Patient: sex F, age 65
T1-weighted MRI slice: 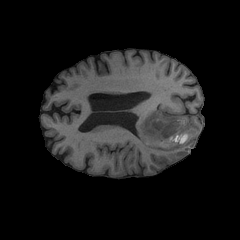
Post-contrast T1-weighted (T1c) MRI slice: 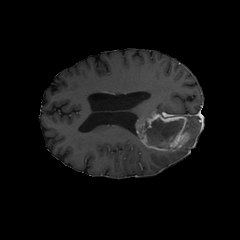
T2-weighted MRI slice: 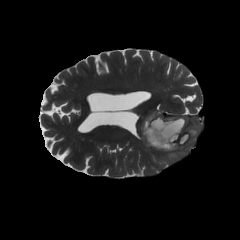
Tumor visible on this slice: yes
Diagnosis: Glioblastoma, IDH-wildtype
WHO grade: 4